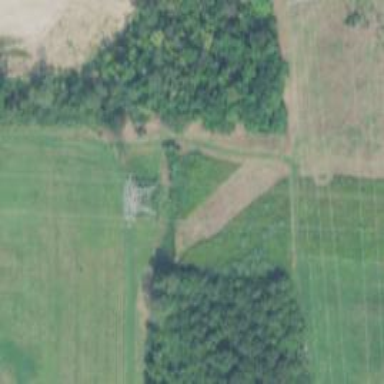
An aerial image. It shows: Lattice structure tower used for power distribution.